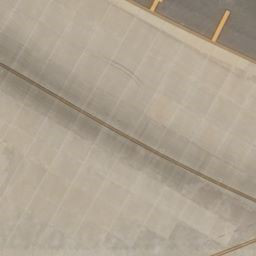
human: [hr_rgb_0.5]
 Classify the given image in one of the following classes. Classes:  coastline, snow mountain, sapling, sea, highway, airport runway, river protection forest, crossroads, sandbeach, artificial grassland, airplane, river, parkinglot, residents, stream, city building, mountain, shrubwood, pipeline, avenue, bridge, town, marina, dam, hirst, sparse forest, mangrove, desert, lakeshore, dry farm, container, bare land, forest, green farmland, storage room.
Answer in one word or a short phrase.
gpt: airport runway